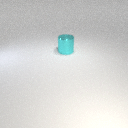
large cyan metal cylinder